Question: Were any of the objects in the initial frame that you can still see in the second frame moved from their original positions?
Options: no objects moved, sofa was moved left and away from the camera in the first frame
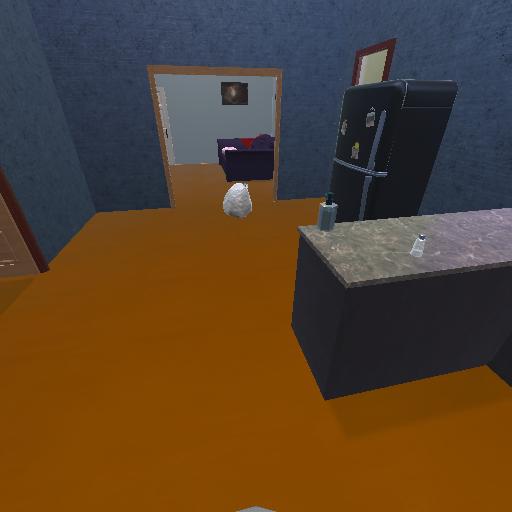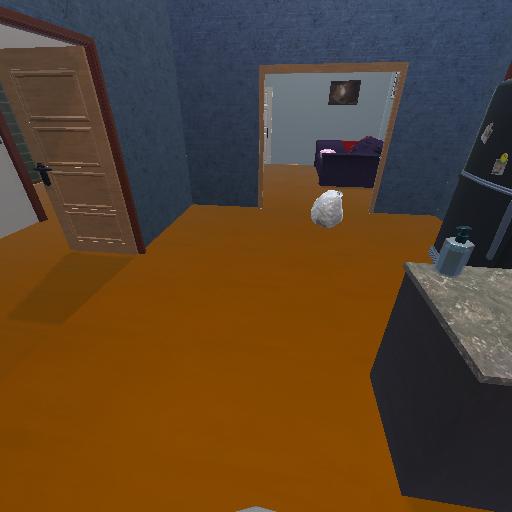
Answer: no objects moved